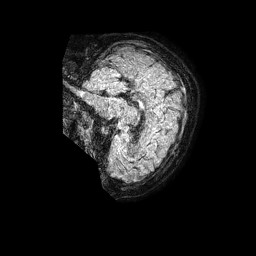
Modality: FLAIR
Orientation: sagittal
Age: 69
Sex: female
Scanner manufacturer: philips
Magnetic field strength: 1.5 T
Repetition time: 4.8 s
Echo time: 0.3 s